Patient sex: M
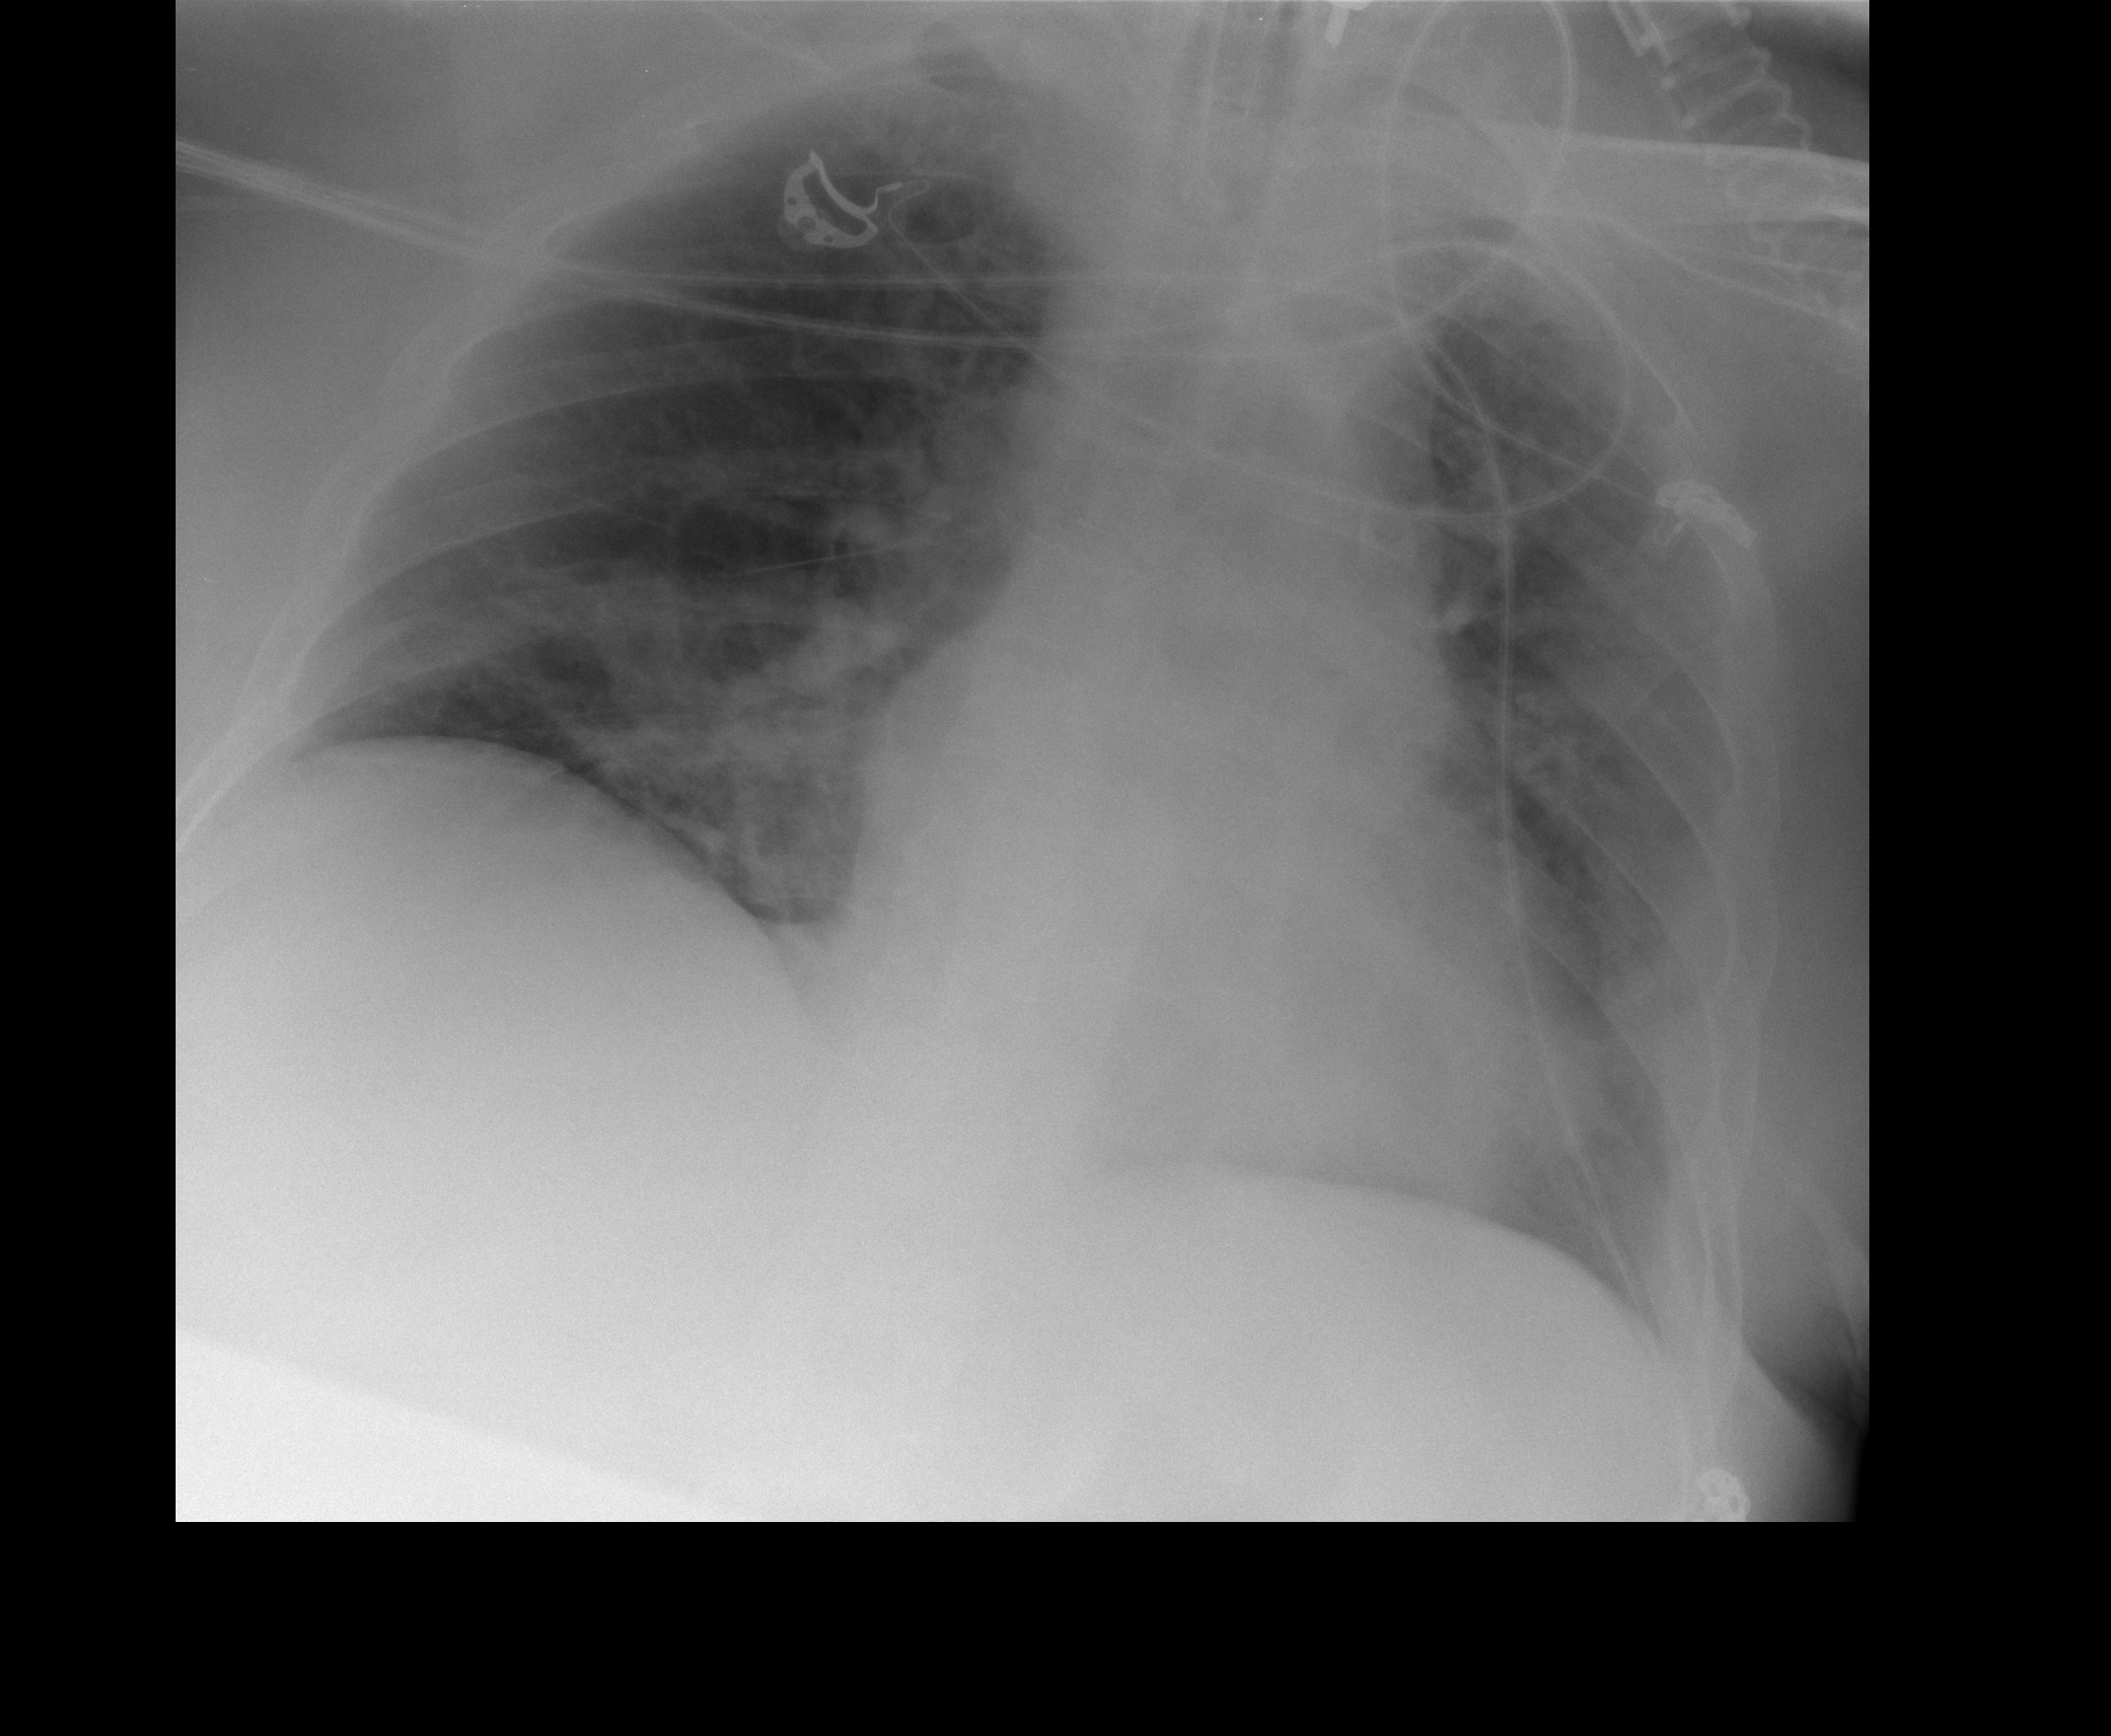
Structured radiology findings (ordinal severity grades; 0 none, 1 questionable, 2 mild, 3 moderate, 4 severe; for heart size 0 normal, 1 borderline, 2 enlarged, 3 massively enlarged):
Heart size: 0
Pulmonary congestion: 2
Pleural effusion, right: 2
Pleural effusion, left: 0
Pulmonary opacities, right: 2
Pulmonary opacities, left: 2
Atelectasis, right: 2
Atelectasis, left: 2